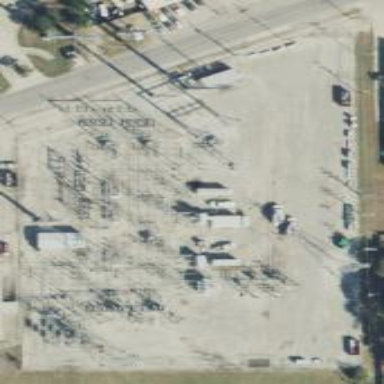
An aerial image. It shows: Switch used for power control.